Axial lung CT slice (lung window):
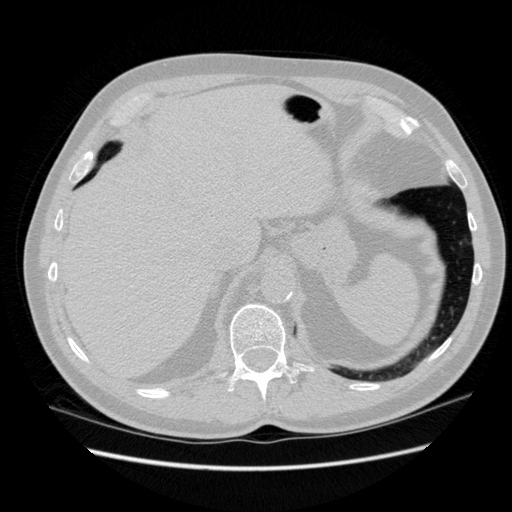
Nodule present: no